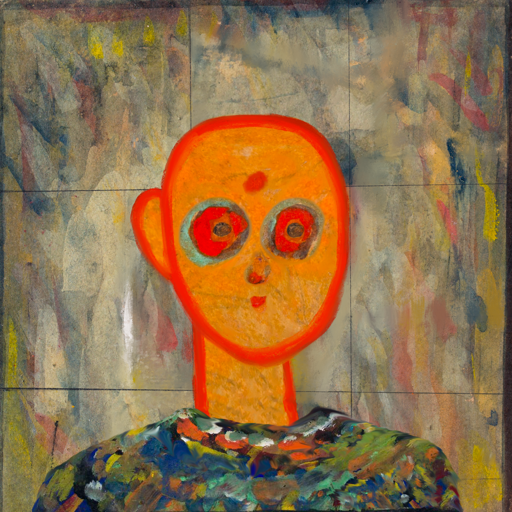
Background: GypsyMother, Head And Neck Front: Sisters, Face Front: Sisters, Bust: An_Impression, Hair Front: Blank, Head Accessory: Blank, Second Necklace: Blank, Necklace: Blank, Baby: Blank